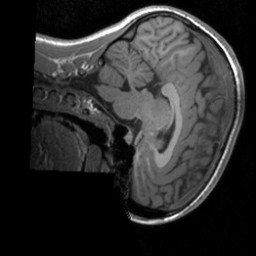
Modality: T1w
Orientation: sagittal
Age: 21
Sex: female
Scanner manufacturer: siemens
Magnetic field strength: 3 T
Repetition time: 1.9 s
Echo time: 0.00226 s